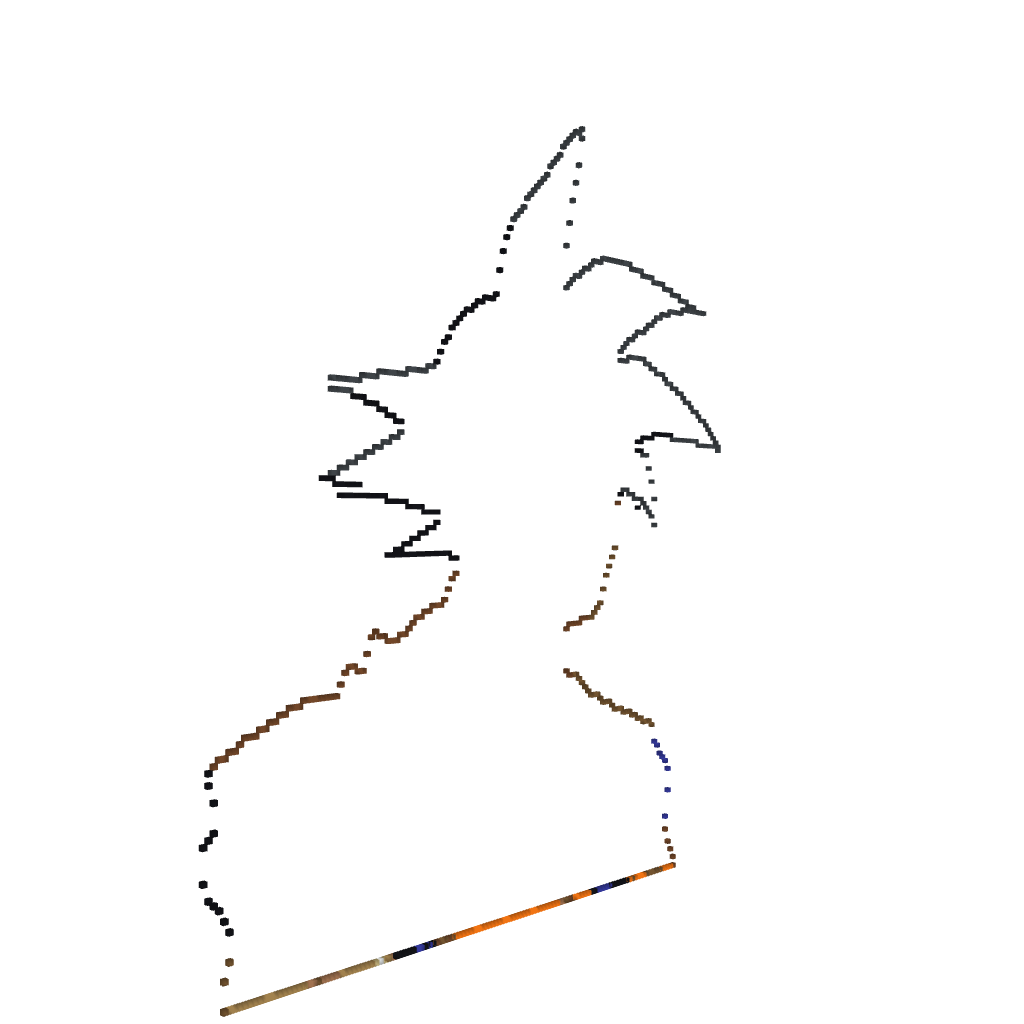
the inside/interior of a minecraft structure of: Kakaroto - Goku